Field crop: maize
Growth stage: 2
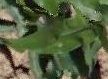
Species: maize